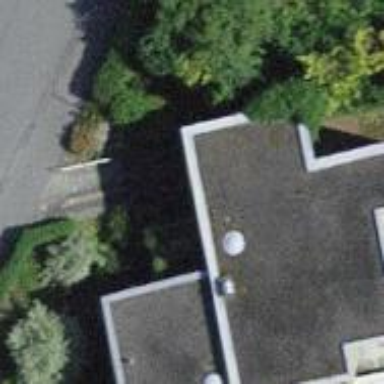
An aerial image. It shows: Terrace building.